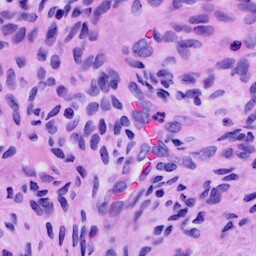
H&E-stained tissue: Cervix